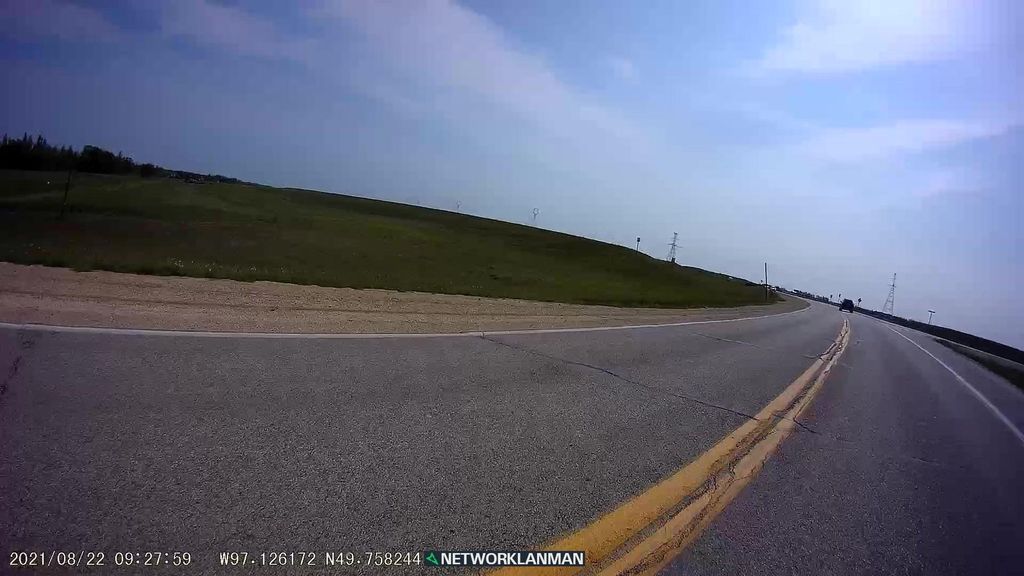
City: winnipeg